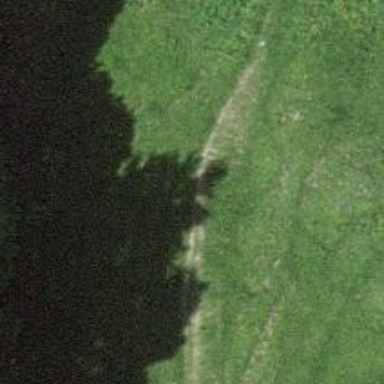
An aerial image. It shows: Path.